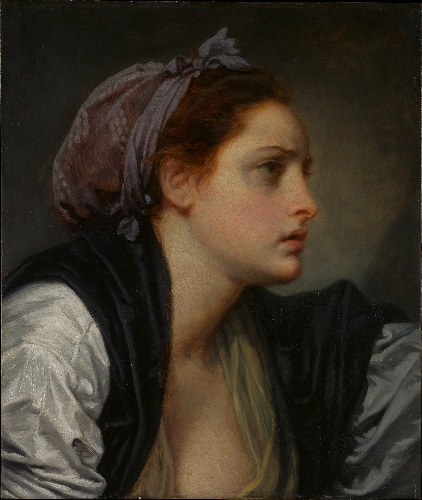
Title: Study of a Woman’s Head
Artist: Jean-Baptiste Greuze
Artist bio: French, Tournus 1725–1805 Paris
Date: ca. 1780
Object type: Painting
Classification: Paintings
Medium: Oil on wood
Dimensions: 18 1/2 x 16 in. (47 x 40.6 cm)
Department: European Paintings
Credit line: Purchase, 1871
Accession year: 1871
Repository: Metropolitan Museum of Art, New York, NY
Tags: Profiles|Women